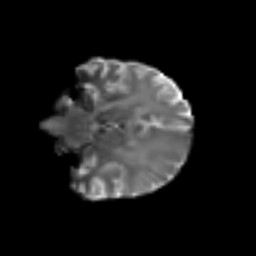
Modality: T2w
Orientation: coronal
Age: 60
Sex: female
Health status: ill
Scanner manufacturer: siemens
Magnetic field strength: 3 T
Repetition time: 8.7 s
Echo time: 0.11 s